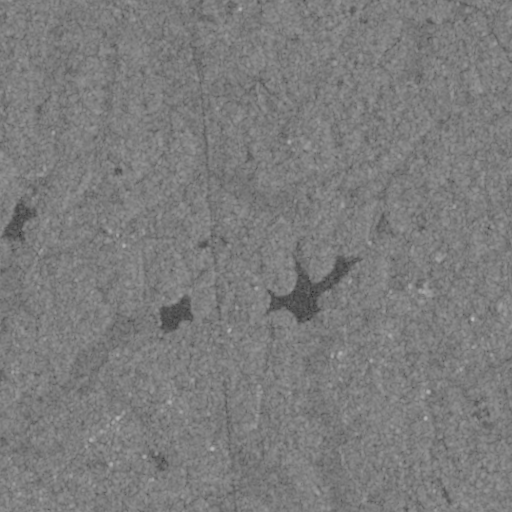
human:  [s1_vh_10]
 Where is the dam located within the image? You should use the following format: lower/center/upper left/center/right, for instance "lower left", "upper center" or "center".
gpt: The dam is located in the center of the image.
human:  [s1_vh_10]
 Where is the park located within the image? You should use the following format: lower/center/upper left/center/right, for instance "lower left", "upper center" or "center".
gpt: The park is located in the lower left of the image.
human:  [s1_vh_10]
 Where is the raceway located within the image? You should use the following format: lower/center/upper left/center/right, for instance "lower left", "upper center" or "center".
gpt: The raceway is located in the upper left of the image.
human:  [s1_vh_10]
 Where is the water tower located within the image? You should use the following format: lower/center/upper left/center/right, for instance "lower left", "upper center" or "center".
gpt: The water tower is located in the lower left of the image.
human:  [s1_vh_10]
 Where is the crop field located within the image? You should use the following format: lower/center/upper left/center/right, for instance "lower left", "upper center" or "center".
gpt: There is no crop field in the image.

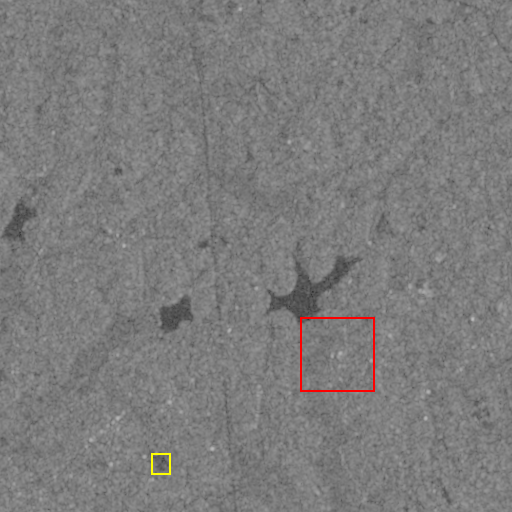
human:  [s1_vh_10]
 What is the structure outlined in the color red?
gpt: The structure outlined in red is a crop field.
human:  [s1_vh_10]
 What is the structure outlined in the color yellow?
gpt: The structure outlined in yellow is a park.
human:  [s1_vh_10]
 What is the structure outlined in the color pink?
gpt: There is no pink outline.